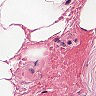
Metastatic tissue present: no